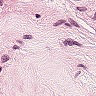
Metastatic tissue present: no